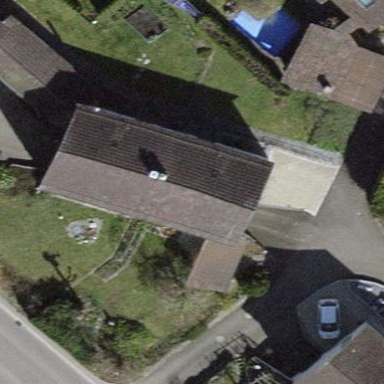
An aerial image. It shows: Building with tile roof.